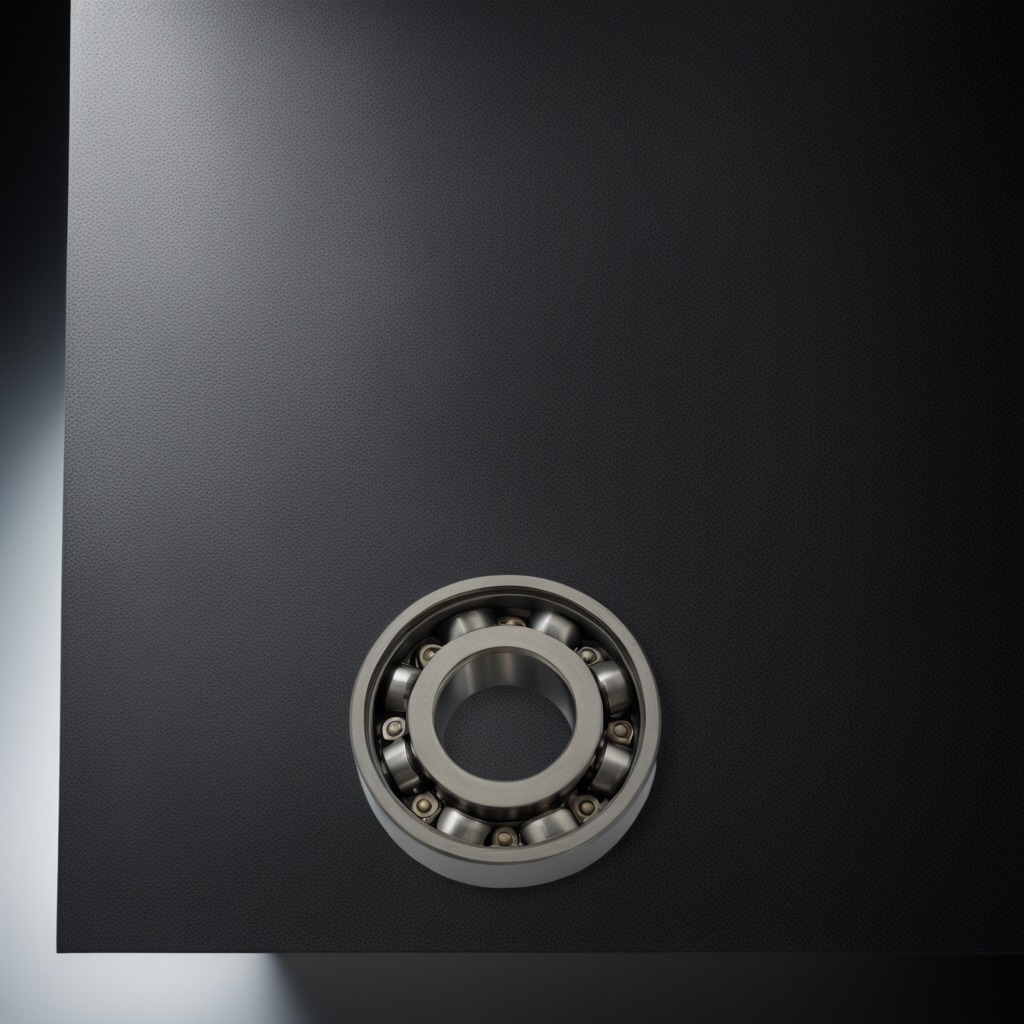
A metal ball bearing lies on the clean granite tabletop.